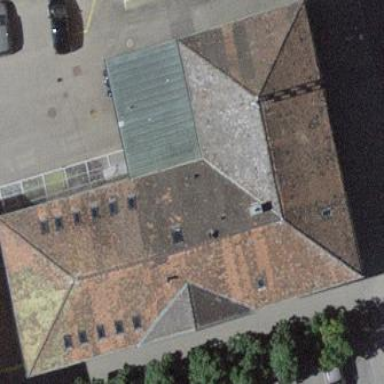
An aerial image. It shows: Administrative building categorized as public building.